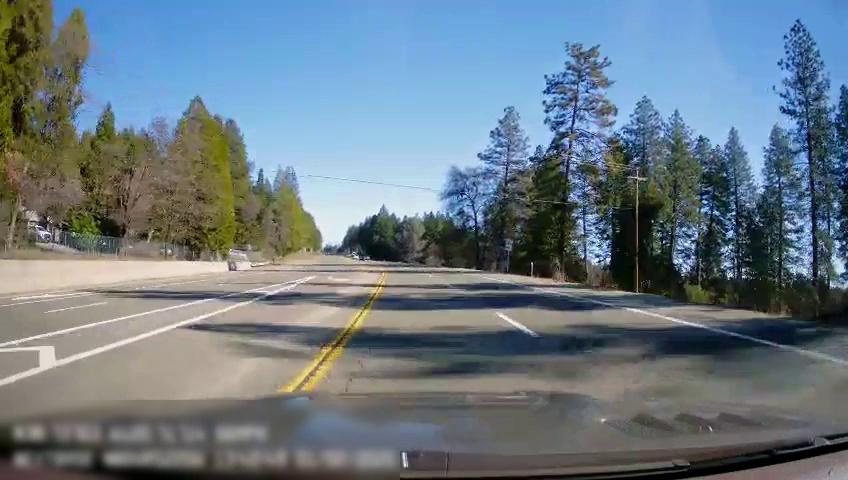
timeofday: Day
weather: Sunny
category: Drivable Space
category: Lanes | Opposite Lane
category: Lanes | Opposite Lane
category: Lanes | Current Lane
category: Lanes | Alternate Lane
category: Lanes | Current Lane
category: Lanes | Alternate Lane
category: Lanes | Opposite Lane
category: Lanes | Opposite Lane